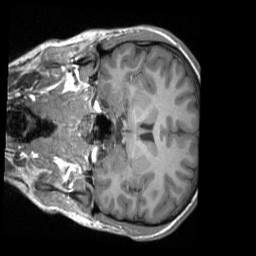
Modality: T1w
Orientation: coronal
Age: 24
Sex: male